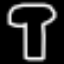
Label: mushroom